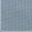
Piece: xx